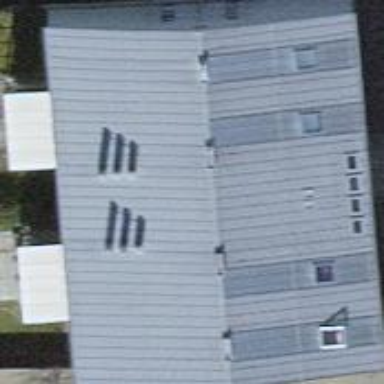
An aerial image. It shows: Gabled roof building consisting of apartments with flat roof structure.